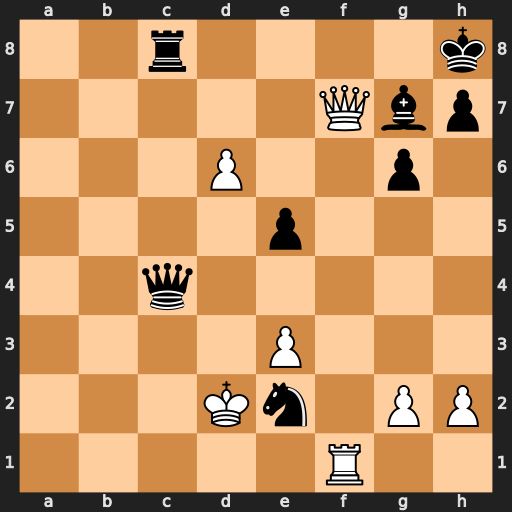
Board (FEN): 2r4k/5Qbp/3P2p1/4p3/2q5/4P3/3Kn1PP/5R2
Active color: w
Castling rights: -
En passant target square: -
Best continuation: Qxc4 Rxc4 d7 Rd4+ exd4